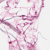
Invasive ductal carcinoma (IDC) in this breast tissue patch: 0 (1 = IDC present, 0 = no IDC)